Field crop: maize
Growth stage: 1
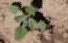
Species: chenopodium